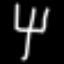
Label: fork